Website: apple-inc
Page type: review-order
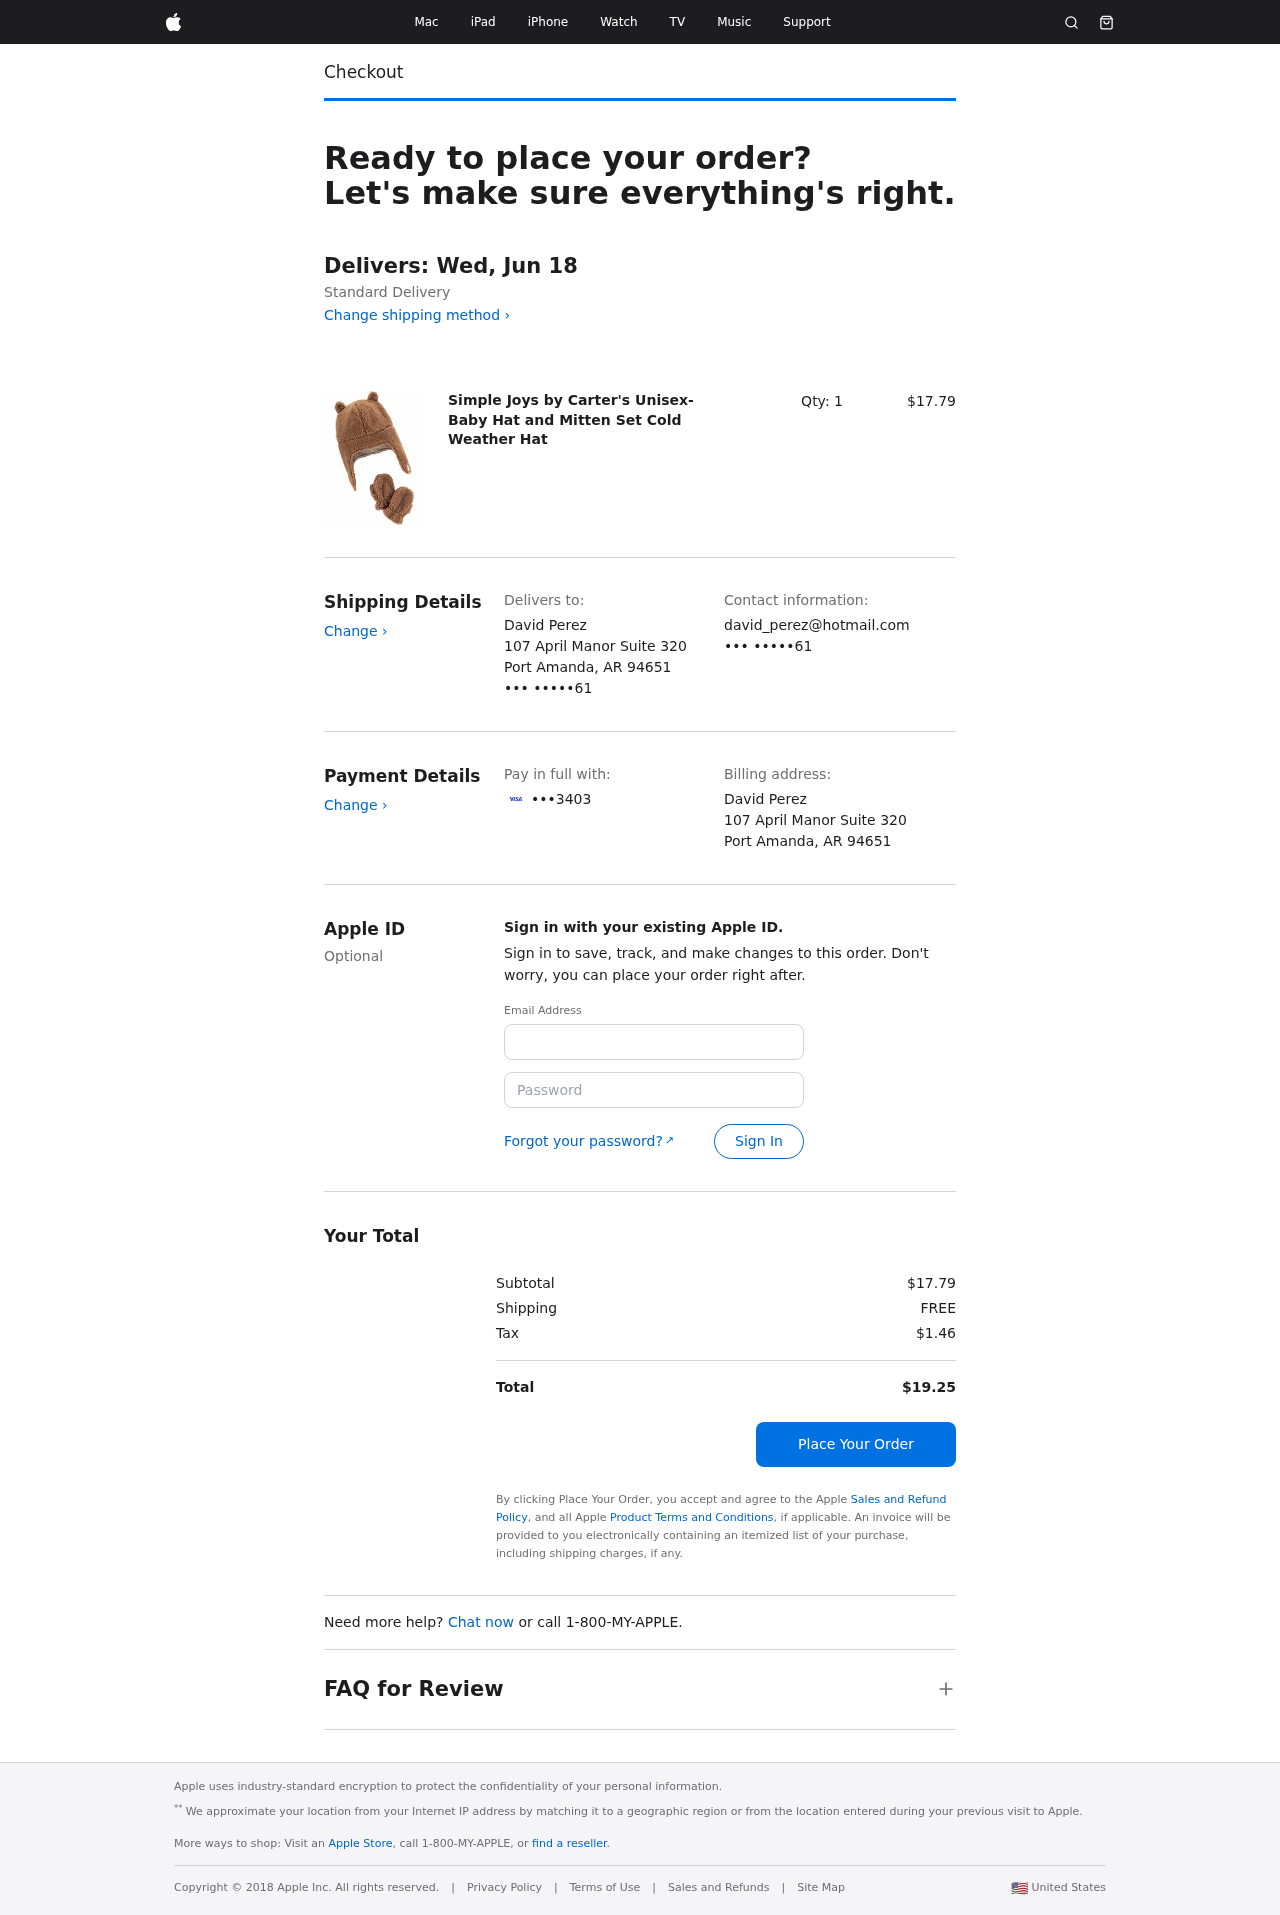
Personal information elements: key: PII_CARD_LAST4
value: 3403
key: PII_CITY_STATE_ZIP
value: Port Amanda, AR 94651
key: PII_EMAIL3
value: david_perez@hotmail.com
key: PII_FULLNAME
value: David Perez
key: PII_PHONE_SUFFIX
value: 61
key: PII_STREET
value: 107 April Manor Suite 320
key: PII_EMAIL2
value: david_perez@hotmail.com
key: PII_PHONE_SUFFIX2
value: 61
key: PII_FULLNAME2
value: David Perez
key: PII_STREET2
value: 107 April Manor Suite 320
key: PII_CITY_STATE_ZIP2
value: Port Amanda, AR 94651
Product elements: key: PRODUCT1_NAME
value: Simple Joys by Carter's Unisex-Baby Hat and Mitten Set Cold Weather Hat
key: PRODUCT1_PRICE
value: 17.79
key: PRODUCT1_QUANTITY
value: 1
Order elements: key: ORDER_DELIVERY_DATE
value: Delivers: Wed, Jun 18
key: ORDER_SUBTOTAL
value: $17.79
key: ORDER_SHIPPING_COST
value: FREE
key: ORDER_TAX
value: $1.46
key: ORDER_TOTAL
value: $19.25